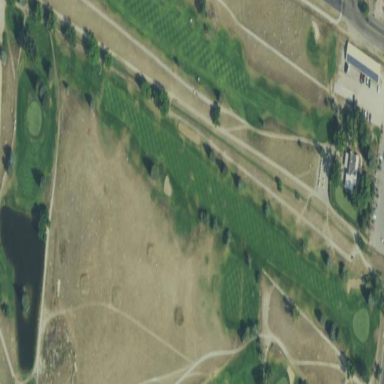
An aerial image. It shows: Rough grassy area used for golf.